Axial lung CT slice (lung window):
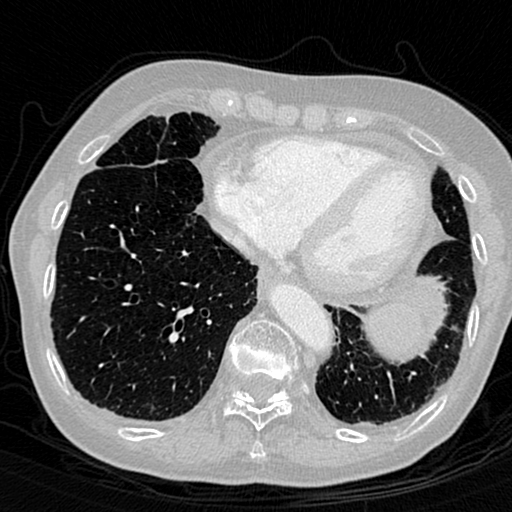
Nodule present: no